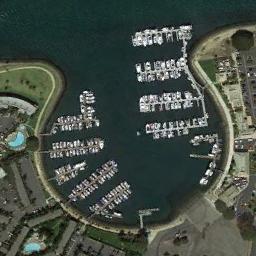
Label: harbor